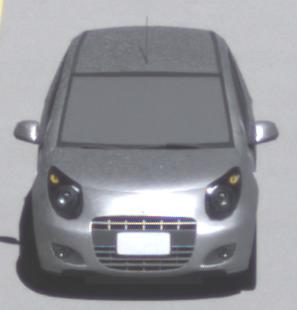
Make: Suzuki
Model: Alto 1.0
Detailed model: Alto (V)
Model produced from: 2011/02
Model produced until: 2011/03
Doors: 5
Color: white
Road condition: dry road
Daytime: midday
Contrast: high contrast